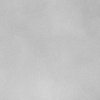
Atmospheric dust classification: dusty